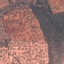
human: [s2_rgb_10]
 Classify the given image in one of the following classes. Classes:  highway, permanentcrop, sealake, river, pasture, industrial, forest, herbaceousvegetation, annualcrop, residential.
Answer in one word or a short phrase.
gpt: PermanentCrop